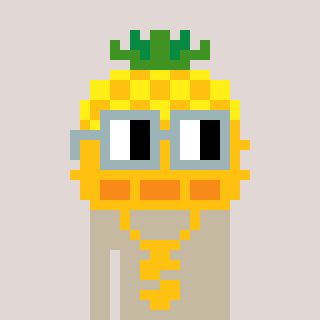
a pixel art character with square dark gray glasses, a pineapple-shaped head and a bege-colored body on a warm background